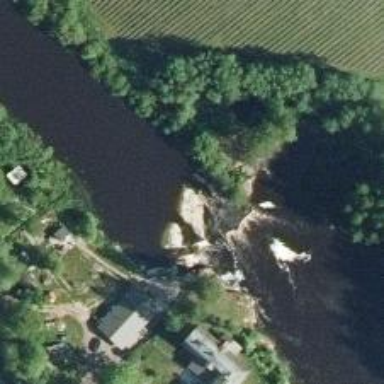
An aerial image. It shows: Rapids in the waterway.